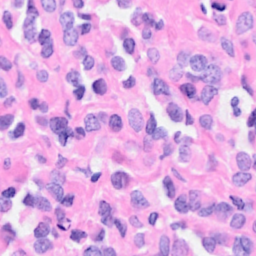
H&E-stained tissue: Breast